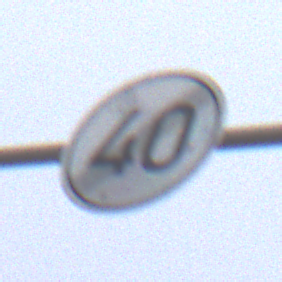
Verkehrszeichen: EndeGeschwindigkeit40
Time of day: MorningAfternoon
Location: Outdoor (RoadRail)
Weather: Overcast
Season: NotSpecified
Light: Natural